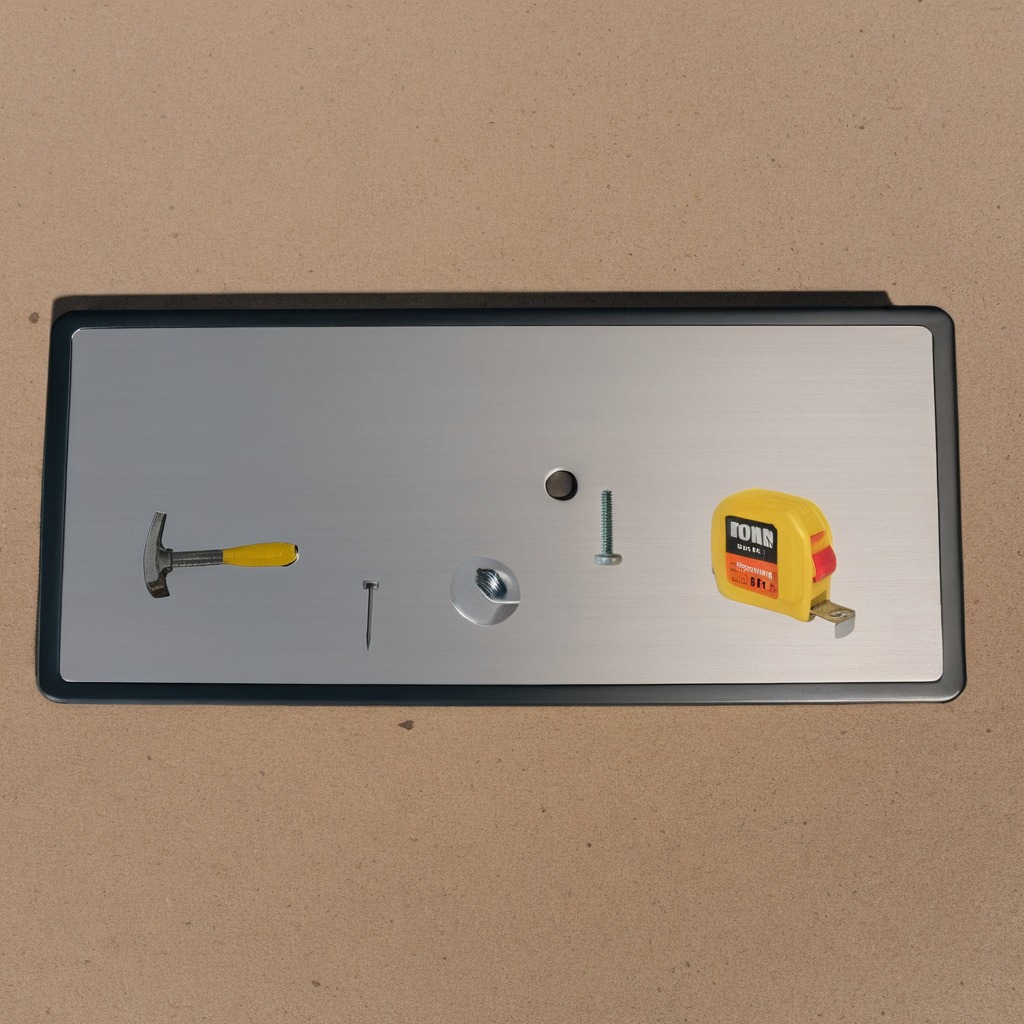
A measuring tape, a metal machine screw, an iron nail, a hammer, and a metal nut are lying on the table.